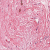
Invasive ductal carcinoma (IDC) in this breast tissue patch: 0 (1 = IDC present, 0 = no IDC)